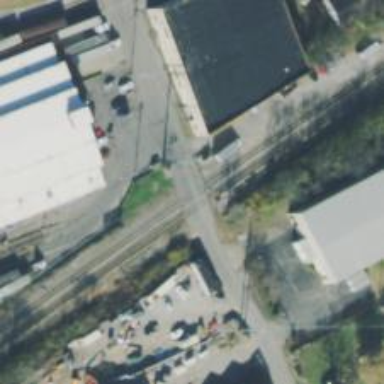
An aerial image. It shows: Level crossing along the railway.